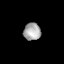
Tissue: lung
Cell type: Epithelial cells
Senescence score: 0.1903
Nuclear area (px): 289
Mean DAPI intensity: 170.069